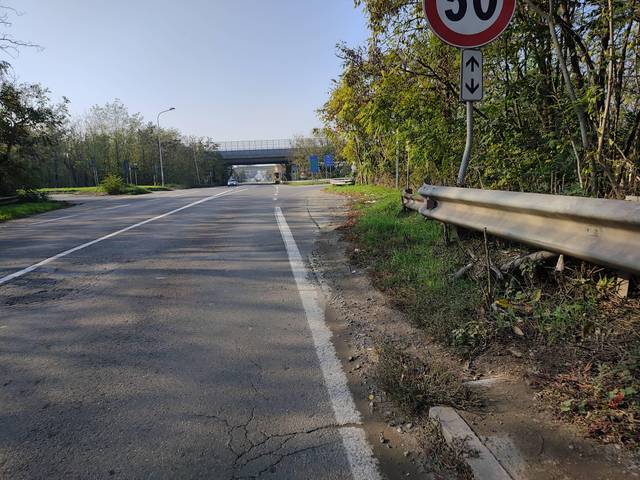
Region: Italy
Coordinates: 44.895, 8.844